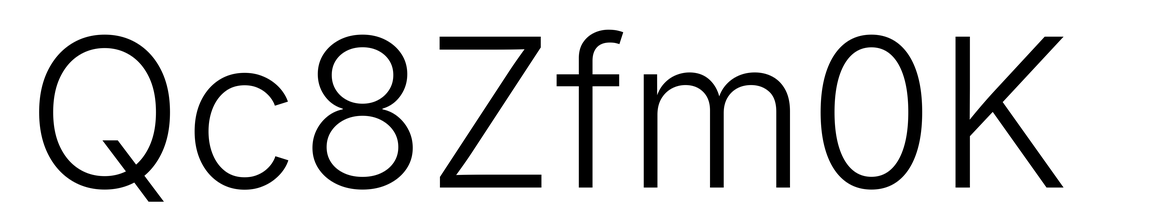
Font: Inter_Light